【题型】解答题　【知识点】函数　【难度】medium
如图，直线 $y=-x+3$ 与 $x, y$ 轴分别交于点 $A, B$，与反比例函数的图象交于点 $P(2,1)$.

(1) 求该反比例函数的关系式；

(2) 设 $PC \perp y$ 轴于点 $C$，点 $A$ 关于 $y$ 轴的对称点为 $A'$；

\textcircled{1} 求 $\triangle A'BC$ 的周长和 $\sin \angle BA'C$ 的值；

\textcircled{2} 对于常数 $m$，当 $1<m \le 2$ 时，求 $x$ 轴上的点 $M$ 的坐标，使得 $\sin \angle BMC = \frac{1}{m}$.
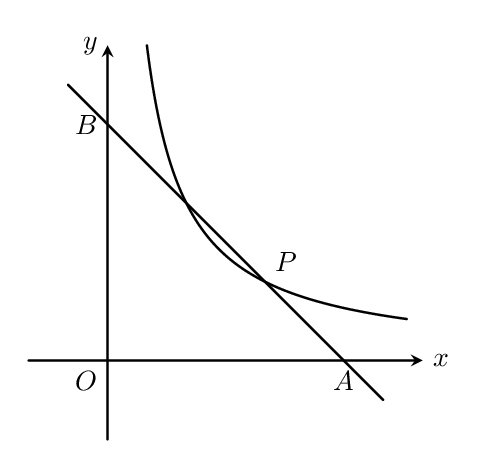
【解答】
【答案】 (1) $y = \frac{2}{x}$；

(2) \textcircled{1} $3\sqrt{2} + \sqrt{10} + 2$，$\frac{\sqrt{5}}{5}$；\textcircled{2} $(\sqrt{3}, 0)$，$(-\sqrt{3}, 0)$.

【分析】 (1) 将点 $P(2,1)$ 代入反比例函数的解析式中即可求得反比例函数的关系式；

(2) \textcircled{1} 根据对称性求得点的坐标进而求得线段的长度即可求得 $\triangle A'BC$ 的周长和 $\sin \angle BA'C$ 的值；

\textcircled{2} 根据题意对常数 $m$ 分类讨论，当 $1<m<2$ 时及 $m=2$ 时分别求得满足条件 $\sin \angle BMC = \frac{1}{m}$ 的点 $M$ 的坐标即可.

【详解】 (1) 设反比例函数的关系式 $y = \frac{k}{x}$，

$\because$ 点 $P(2,1)$ 在反比例函数 $y = \frac{k}{x}$ 的图象上，

$\therefore k = 2 \times 1 = 2$，

$\therefore$ 反比例函数的关系式 $y = \frac{2}{x}$；

(2) \textcircled{1} 过点 $C$ 作 $CD \perp A'B$ 于点 $D$，

当 $x=0$ 时，$y=-x+3=0+3=3$，

$\therefore$ 点 $B$ 的坐标为 $(0,3)$. $OB=3$.

当 $y=0$ 时，$0=-x+3$，解得 $x=3$，

$\therefore$ 点 $A$ 的坐标为 $(3,0)$，$OA=3$，

$\because$ 点 $A$ 关于 $y$ 轴的对称点为 $A'$，

$\therefore OA' = OA = 3$，

$\because PC \perp y$ 轴，点 $P(2,1)$，

$\therefore OC=1$，$PC=2$，$BC=2$，

$\because \angle AOB=90^\circ$，$OA'=OB=3$，$OC=1$，

$\therefore A'B = 3\sqrt{2}$，$A'C = \sqrt{10}$，

$\therefore \triangle A'BC$ 的周长为 $3\sqrt{2} + \sqrt{10} + 2$，

$\because S_{\triangle ABC} = \frac{1}{2} BC \cdot A'O = \frac{1}{2} A'B \cdot CD$，$BC \cdot A'O = A'B \cdot CD$，

$\therefore 2 \times 3 = 3\sqrt{2} \times CD$，即 $CD = \sqrt{2}$，

$\because CD \perp A'B$，

$\therefore \sin \angle BA'C = \frac{DC}{A'C} = \frac{\sqrt{2}}{\sqrt{10}} = \frac{\sqrt{5}}{5}$；

\textcircled{2} 当 $1<m \le 2$ 时，作经过点 $B$、$C$ 且半径为 $m$ 的 $\odot E$，连接 $CE$ 并延长，交 $\odot E$ 于点 $Q$，连接 $BQ$，过点 $E$ 作 $EG \perp OB$，垂足为 $G$，过点 $E$ 作 $EH \perp x$ 轴，垂足为 $H$.

$\because CQ$ 是 $\odot E$ 的直径，$\therefore \angle QBC = 90^\circ$.

$\therefore \sin \angle BQC = \frac{BC}{QC} = \frac{1}{m}$，

$\because \sin \angle BMC = \frac{1}{m}$， $\angle BMC = \angle BQC$，

$\therefore$ 点 $M$ 在 $\odot E$ 上，由点 $M$ 在 $x$ 轴上，

$\therefore$ 点 $M$ 是 $\odot E$ 与 $x$ 轴的交点，

$\because EG \perp BC$，$BG=GC=1$，$OG=2$.

$\because \angle EHO = \angle GOH = \angle OGE = 90^\circ$，

$\therefore$ 四边形 $OGEH$ 是矩形.

$\therefore EH=OG=2$，$EG=OH$.

$\because 1<m<2$，$EH>EC$，

$\therefore \odot E$ 与 $x$ 轴相离，

$\therefore x$ 轴上不存在点 $M$，使得 $\sin \angle BMC = \frac{1}{m}$；

\textcircled{2} 当 $m=2$ 时，$EH=EC$，$\odot E$ 与 $x$ 轴相切，

当切点在 $x$ 轴的正半轴上时，

$\therefore$ 点 $M$ 与点 $H$ 重合，

$\because EG \perp OG$，$GC=1$，$EC=2$，

$\therefore EG = \sqrt{EC^2 - GC^2} = \sqrt{2^2 - 1^2} = \sqrt{3}$，

$\therefore OM = OH = EG = \sqrt{3}$，

$\therefore$ 点 $M$ 的坐标为 $(\sqrt{3}, 0)$；

当切点在 $x$ 轴的负半轴上时，同理可得：点 $M$ 的坐标为 $(-\sqrt{3}, 0)$.

综上所述：当 $1<m<2$ 时，满足要求的点 $M$ 不存在；当 $m=2$ 时，满足要求的点 $M$ 的坐标为 $(\sqrt{3}, 0)$ 和 $(-\sqrt{3}, 0)$.
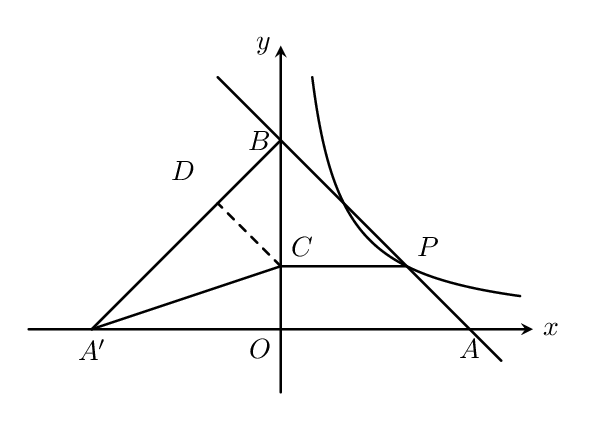
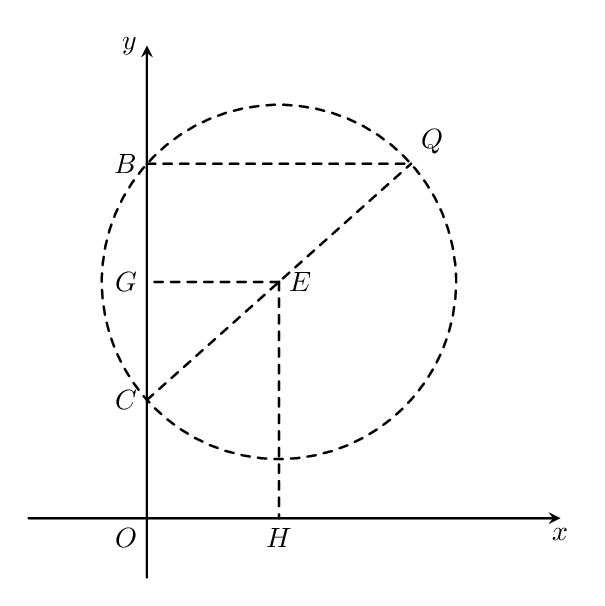
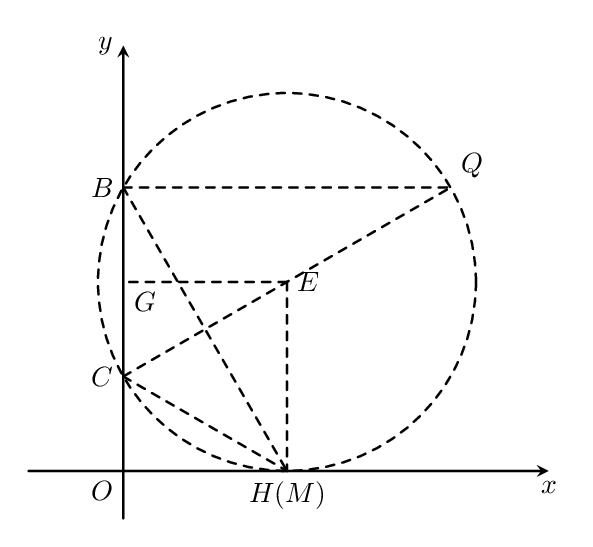